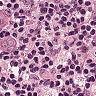
Metastatic tissue present: no